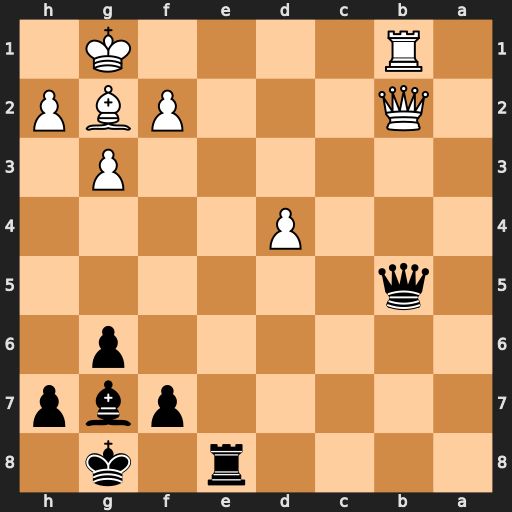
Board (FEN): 4r1k1/5pbp/6p1/1q6/3P4/6P1/1Q3PBP/1R4K1
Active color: b
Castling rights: -
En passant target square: -
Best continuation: Re1+ Rxe1 Qxb2